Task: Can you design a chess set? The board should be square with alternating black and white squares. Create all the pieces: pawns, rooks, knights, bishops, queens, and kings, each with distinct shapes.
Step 4067:
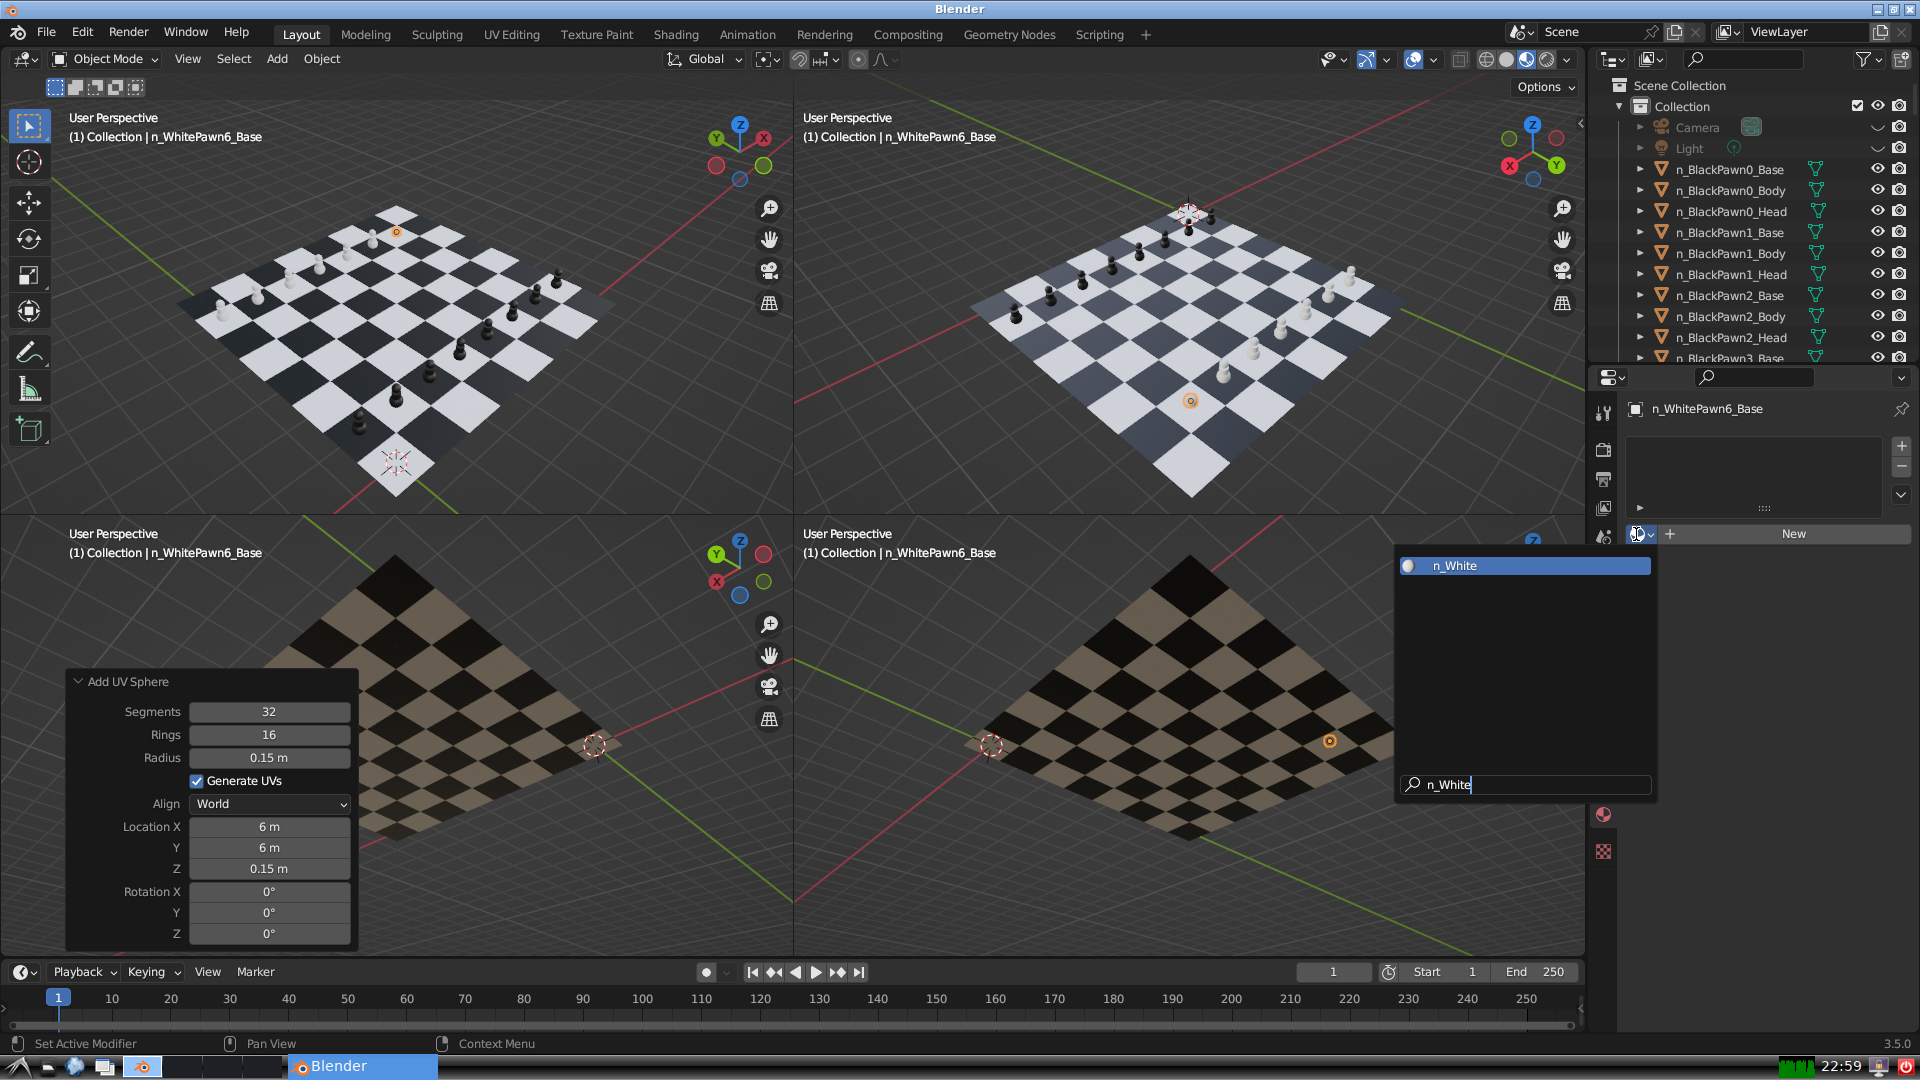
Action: {"key_press": ['Return']}